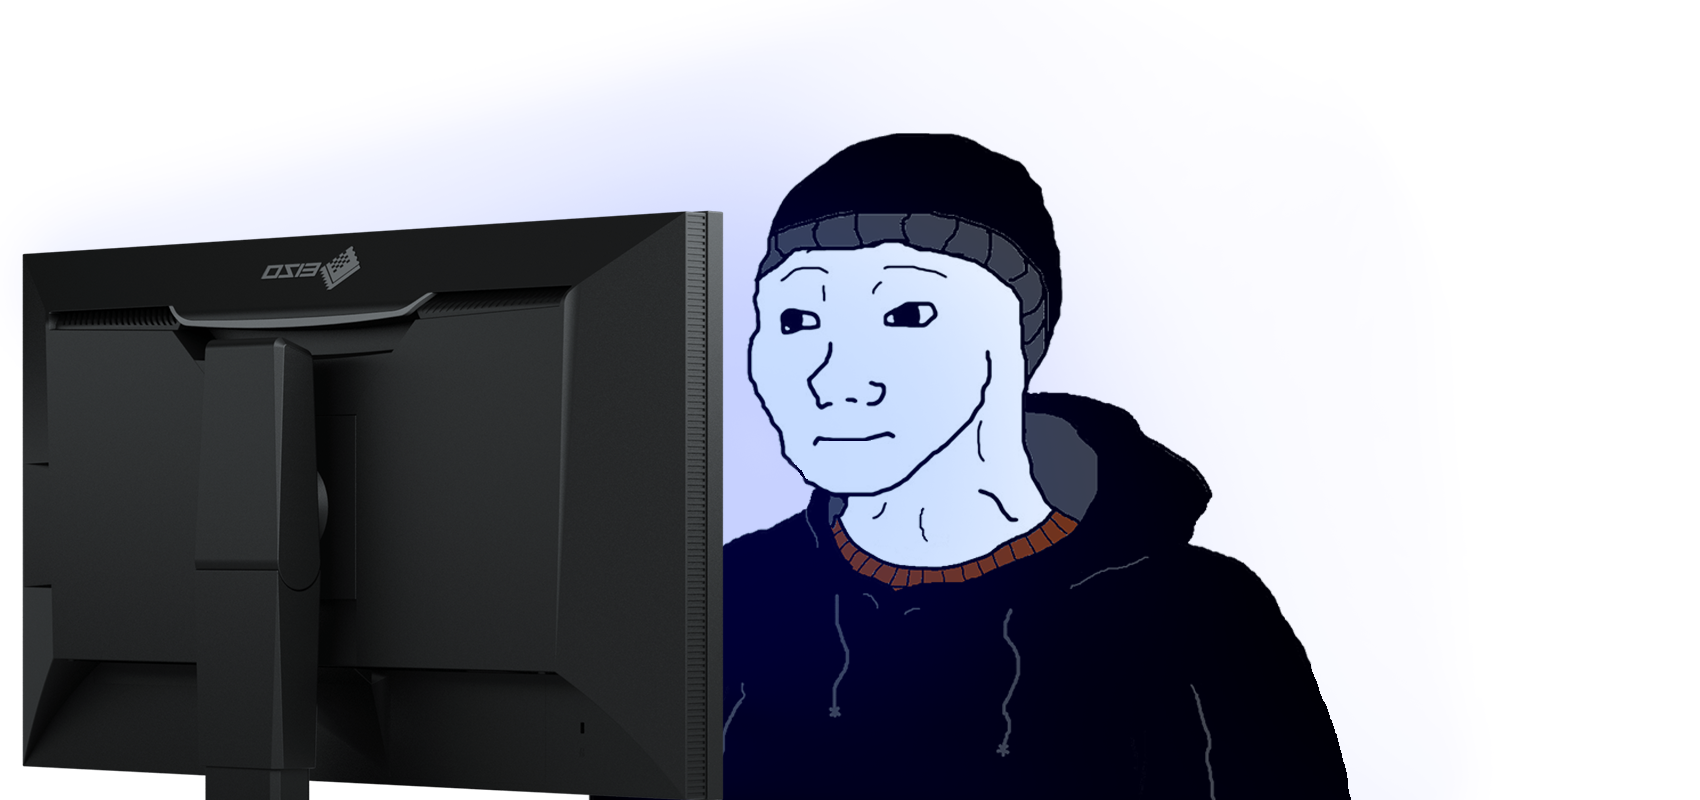
Label: 5_Doomer